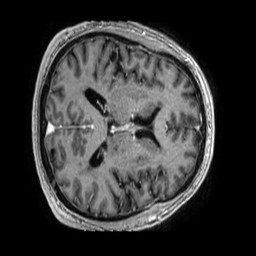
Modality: T1w
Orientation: axial
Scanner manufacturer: philips
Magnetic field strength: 1.5 T
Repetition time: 0.007012 s
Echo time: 0.00317 s